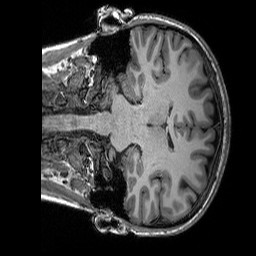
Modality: T1w
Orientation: coronal
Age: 27
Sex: female
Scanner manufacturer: siemens
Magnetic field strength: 3 T
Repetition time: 2.3 s
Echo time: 0.00306 s